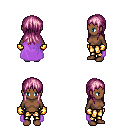
a pixel art fantasy rpg character, female body template, human, dark skin, lavender cape, gold greaves, pink unkempt hairstyle, gold gloves, four views (front, back, left, right), 2x2 character sprite sheet, small pixel art, hard edges, no anti-aliasing